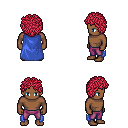
a pixel art fantasy rpg character, male body template, human, dark skin, blue cape, magenta pants, ruby red curly afro hairstyle, four views (front, back, left, right), 2x2 character sprite sheet, small pixel art, hard edges, no anti-aliasing